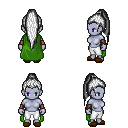
a pixel art fantasy rpg character, female body template, dark elf, purple skin, green cape, white pants, white extra-long topknot hairstyle, cloth bracers, brown slippers, four views (front, back, left, right), 2x2 character sprite sheet, small pixel art, hard edges, no anti-aliasing